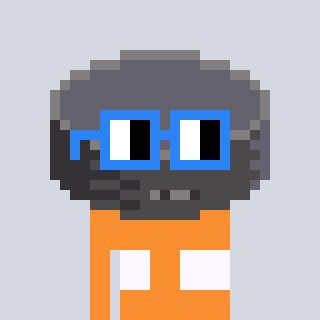
a pixel art character with square blue glasses, a hockey puck-shaped head and a orange-colored body on a cool background